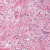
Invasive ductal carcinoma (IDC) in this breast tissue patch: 1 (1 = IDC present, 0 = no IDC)